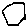
Label: hexagon